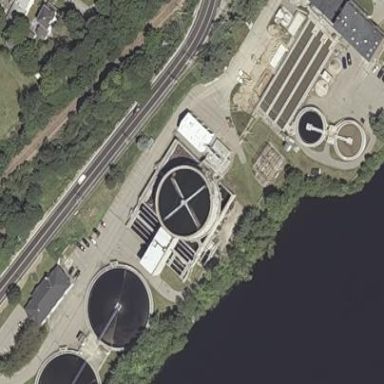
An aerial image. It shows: Wastewater plant.